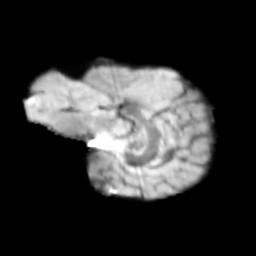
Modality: T2w
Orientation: sagittal
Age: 10
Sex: male
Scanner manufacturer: siemens
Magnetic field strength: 3 T
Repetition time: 3.8 s
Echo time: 0.07 s